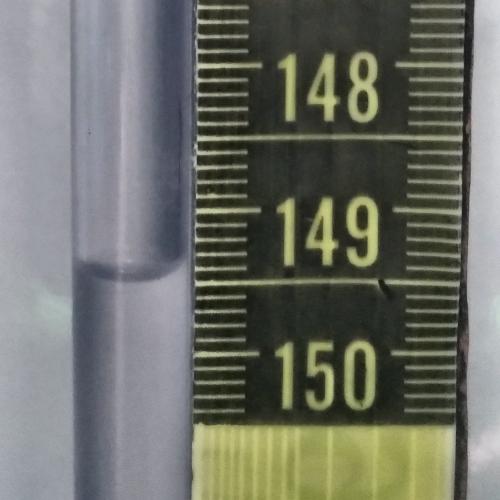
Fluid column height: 149.5 cm